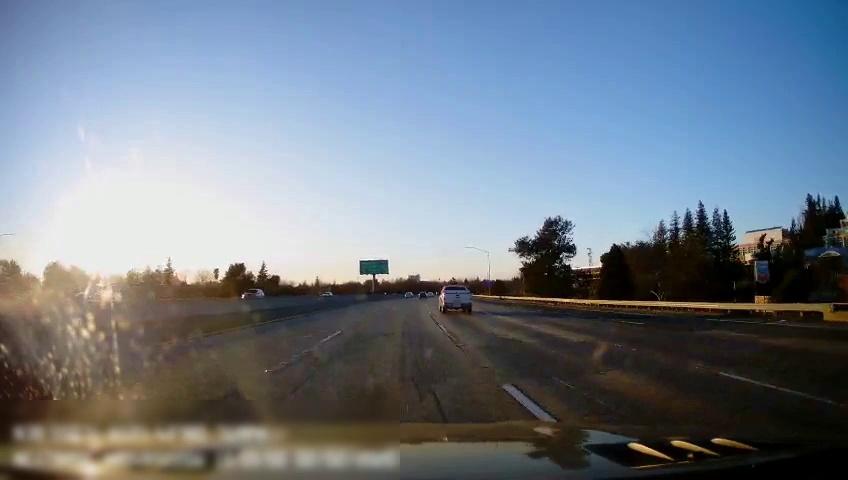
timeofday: Day
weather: Sunny
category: Drivable Space
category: Vehicles | Truck
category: Vehicles | Car
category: Vehicles | Car
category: Vehicles | Truck
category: Vehicles | Car
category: Vehicles | Car
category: Lanes | Alternate Lane
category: Lanes | Alternate Lane
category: Lanes | Current Lane
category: Lanes | Current Lane
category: Lanes | Alternate Lane
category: Lanes | Alternate Lane
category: Traffic | Signs
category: Traffic | Lights